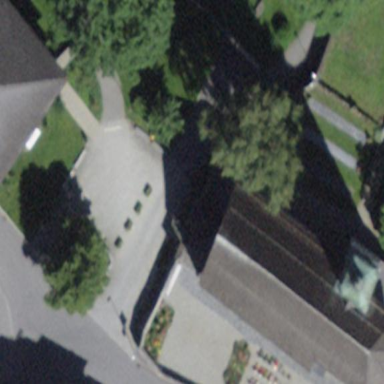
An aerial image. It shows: Church which is place of worship.